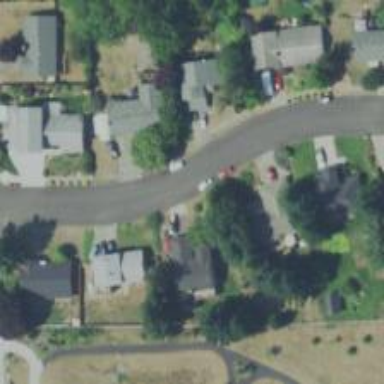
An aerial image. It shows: Residential road with sidewalk on the left side.